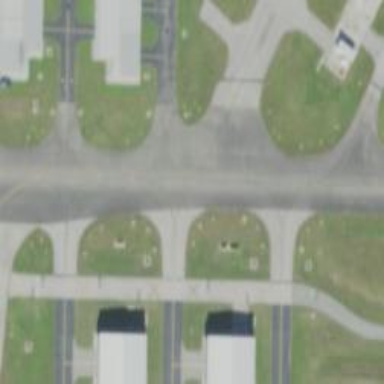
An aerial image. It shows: Image of taxiway at airport.